Question: I want to construct a promise chain as below. The arrows represent dependence: B needs the output of A; C needs the outputs of both A and B.
Since it is not simply a chain but is a net, I don't know how to do it in an elegant way. My idea is to let the output of B contain the output of A, and pass it all together to C through edge (B,C). I guess it's probably not the best way to do it because there should be some method by passing the result of A directly to C.

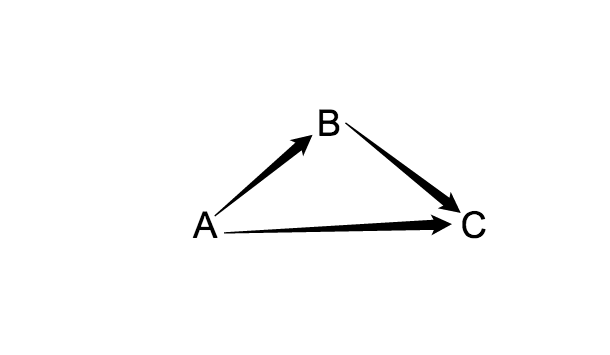
Answer: If you really want to provide C with the independent promise results, try something like this
'''
var promises = { a: A() };
promises.b = promises.a.then(function(a) {
return B(a);
});
Promise.all(promises).then(function(results) {
C(results.a, results.b);
});
'''
Otherwise, I see no problem with
'''
A().then(function(a) {
B(a).then(function(b) {
C(a, b);
});
});
'''
but really, these are just two ways of writing the same thing.